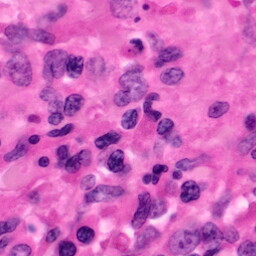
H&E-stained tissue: Pancreatic